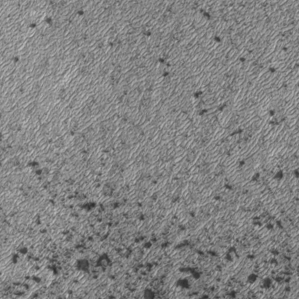
Label: frost